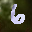
Label: 6